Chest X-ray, PA view. Patient: 56 years old, sex F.
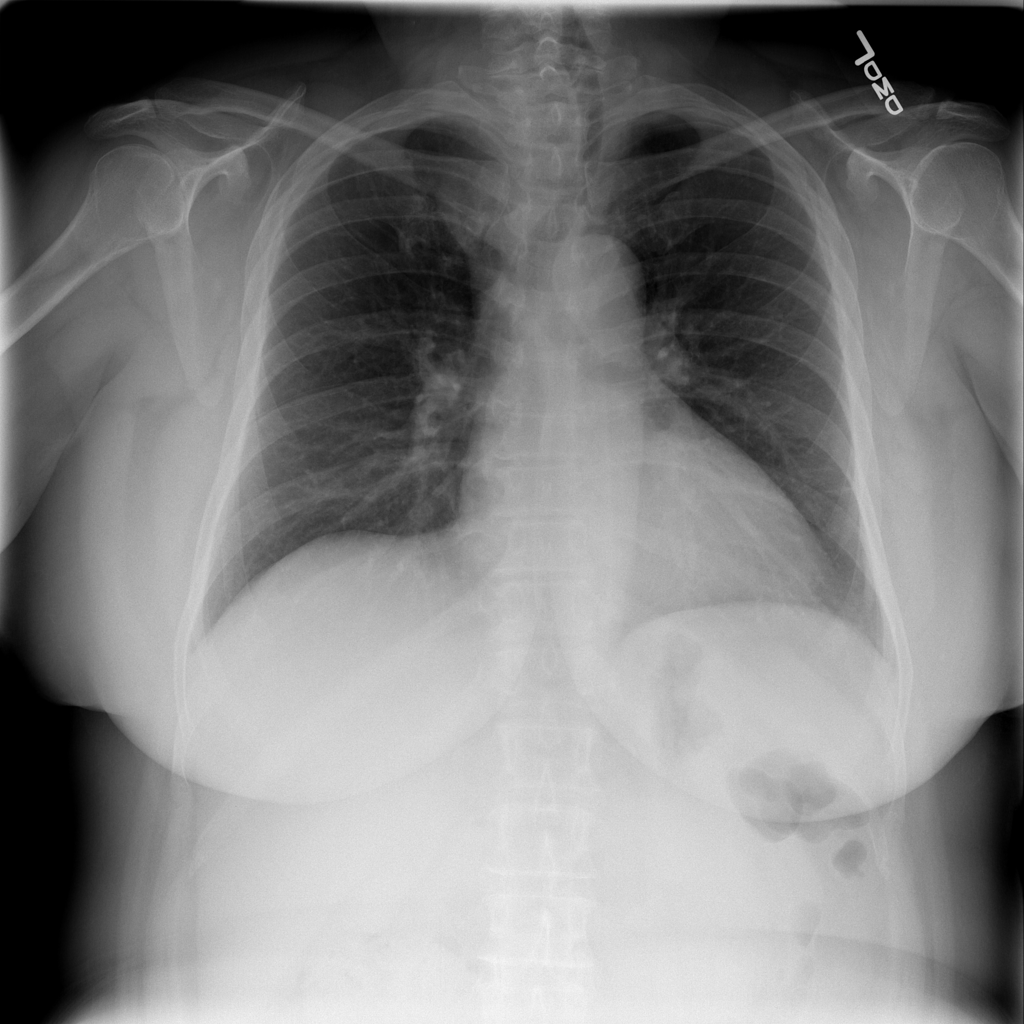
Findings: Mass